Field crop: maize
Growth stage: 1
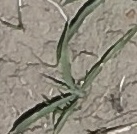
Species: sorghum